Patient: sex F, age 82
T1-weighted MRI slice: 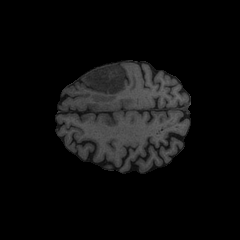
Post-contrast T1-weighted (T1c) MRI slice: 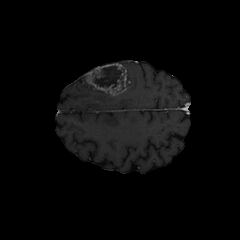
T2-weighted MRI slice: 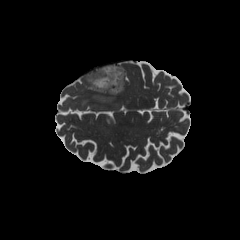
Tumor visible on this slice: yes
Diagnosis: Glioblastoma, IDH-wildtype
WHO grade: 4